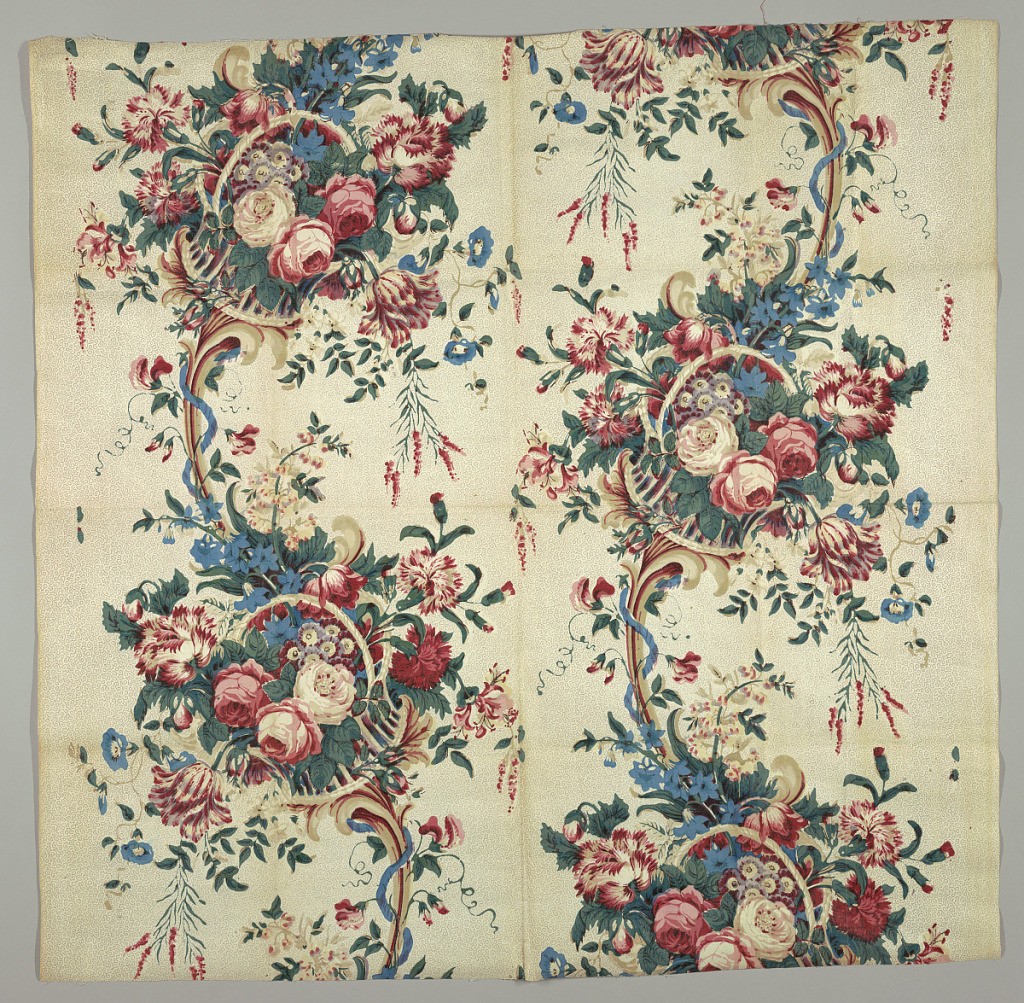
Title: Textile
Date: late 19th century
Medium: cotton Technique: printed on plain weave, glazed
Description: Two columns of multicolored bouquets in baskets on an off-white ground.